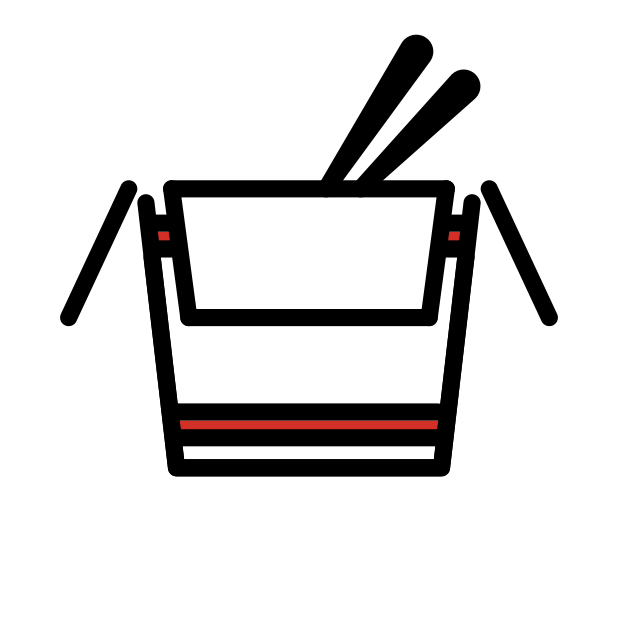
takeout box